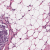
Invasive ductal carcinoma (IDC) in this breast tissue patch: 0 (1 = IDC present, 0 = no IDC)